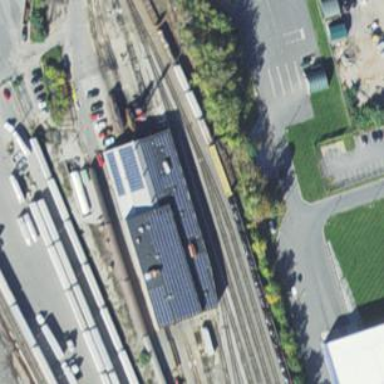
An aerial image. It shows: Railway yard used for servicing trains.